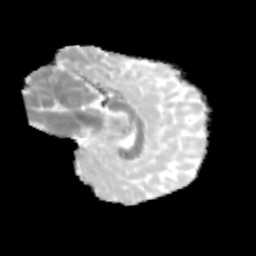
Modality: MD
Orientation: sagittal
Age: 9
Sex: male
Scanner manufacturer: siemens
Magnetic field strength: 3 T
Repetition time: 3.8 s
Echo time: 0.07 s